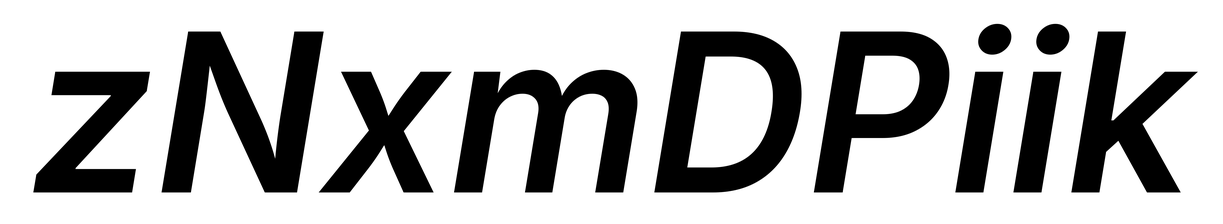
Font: Inter-Italic_SemiBold_Italic